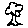
Label: tree